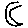
Label: moon